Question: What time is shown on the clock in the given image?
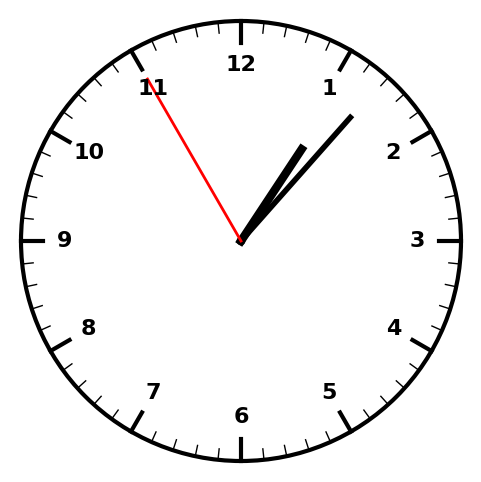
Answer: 01:06:55